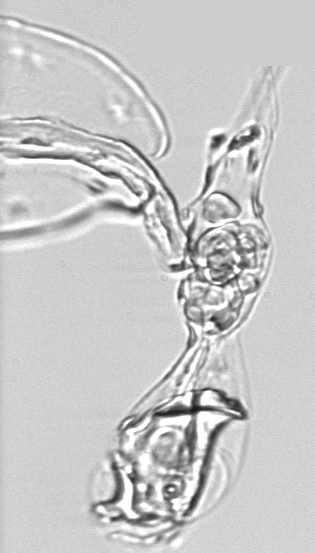
Label: zooplankton